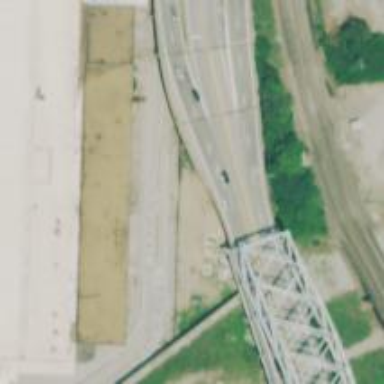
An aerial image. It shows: Bridge.